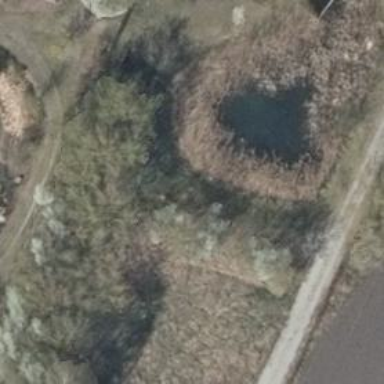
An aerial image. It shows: Serene pond surrounded by nature.